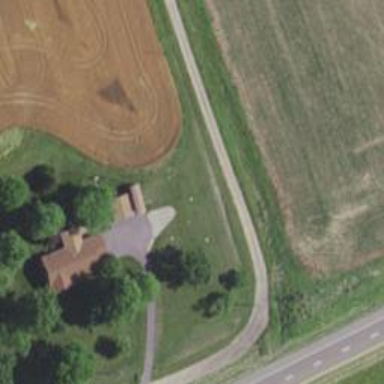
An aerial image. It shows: Driveway.